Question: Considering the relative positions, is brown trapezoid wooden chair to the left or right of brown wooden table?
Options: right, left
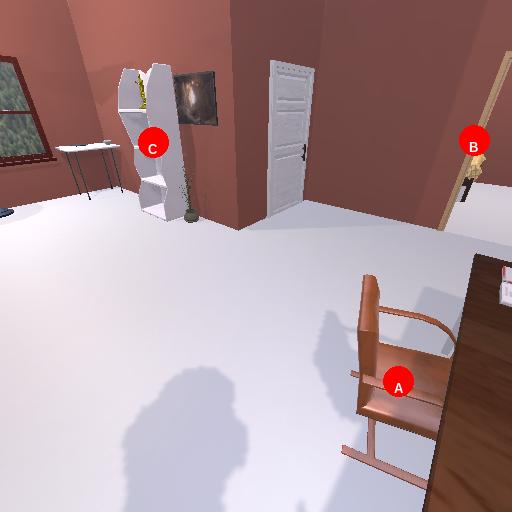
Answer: right